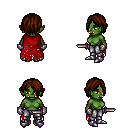
a pixel art fantasy rpg character, female body template, orc, green skin, red tattered cape, metal pants, brown bangs hairstyle, metal gloves, metal boots, dagger, four views (front, back, left, right), 2x2 character sprite sheet, small pixel art, hard edges, no anti-aliasing